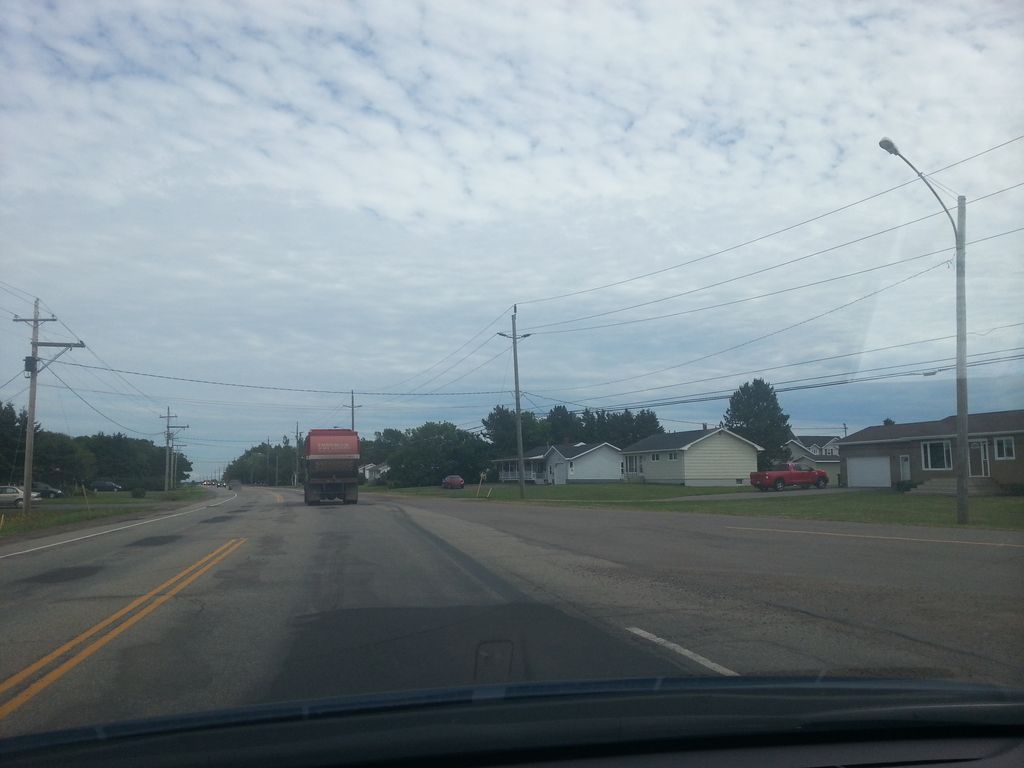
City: charlottetown